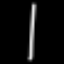
Label: line